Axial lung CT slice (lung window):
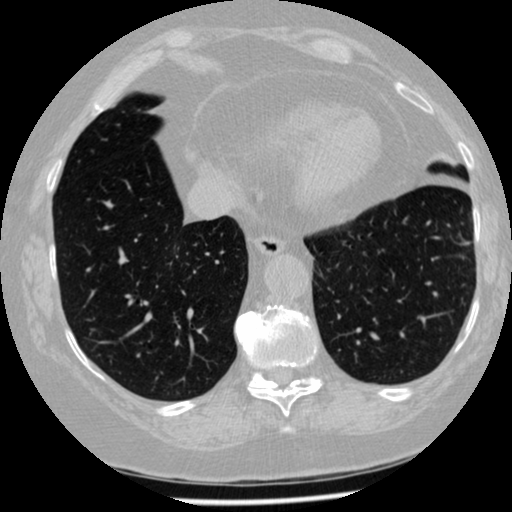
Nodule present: no